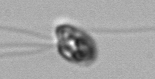
Label: flagellate_morphotype1